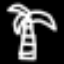
Label: palm tree